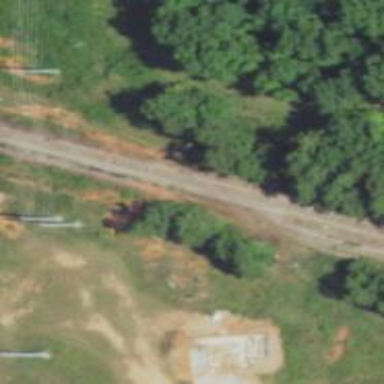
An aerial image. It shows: Abandoned spur railway.